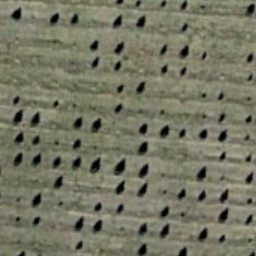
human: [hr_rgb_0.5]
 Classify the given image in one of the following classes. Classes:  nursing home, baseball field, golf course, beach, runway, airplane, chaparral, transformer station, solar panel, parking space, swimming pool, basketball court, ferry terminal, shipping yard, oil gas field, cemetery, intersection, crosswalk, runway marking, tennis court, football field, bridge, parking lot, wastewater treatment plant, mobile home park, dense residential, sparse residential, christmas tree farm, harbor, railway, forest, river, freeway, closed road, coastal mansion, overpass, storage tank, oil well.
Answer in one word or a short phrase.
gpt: christmas tree farm